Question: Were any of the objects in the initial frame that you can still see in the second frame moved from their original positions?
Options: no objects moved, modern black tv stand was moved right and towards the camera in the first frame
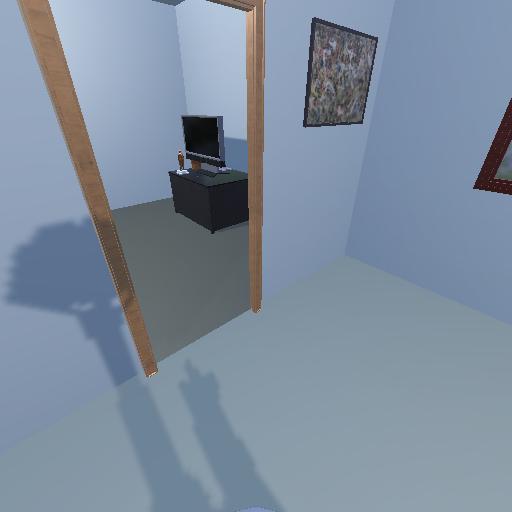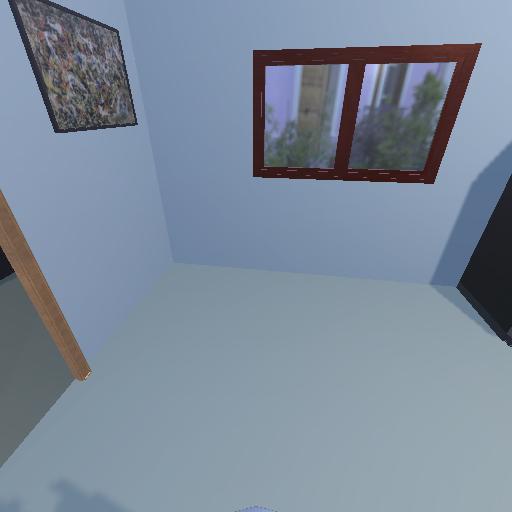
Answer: no objects moved